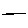
Label: line